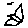
Label: bird